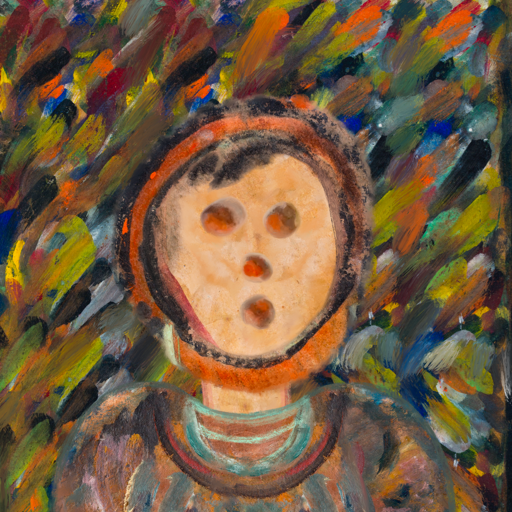
Background: An_Impression, Head And Neck Front: Childish, Face Front: Rupkatha, Bust: Boggyland, Hair Front: Childish, Head Accessory: Blank, Second Necklace: Blank, Necklace: Blank, Baby: Blank